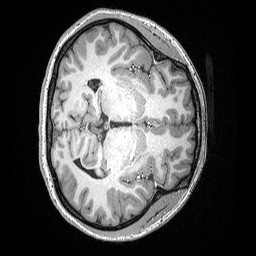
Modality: T1w
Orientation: axial
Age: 21
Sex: female